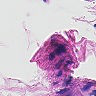
Metastatic tissue present: no